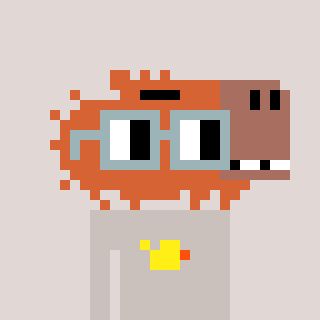
a pixel art character with square dark gray glasses, a capybara-shaped head and a foggrey-colored body on a warm background